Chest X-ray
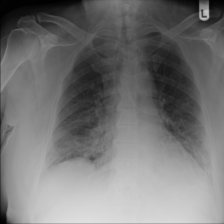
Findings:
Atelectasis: negative
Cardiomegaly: negative
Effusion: negative
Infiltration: positive
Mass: negative
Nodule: negative
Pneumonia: negative
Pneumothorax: negative
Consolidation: negative
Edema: negative
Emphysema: negative
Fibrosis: negative
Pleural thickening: negative
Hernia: negative